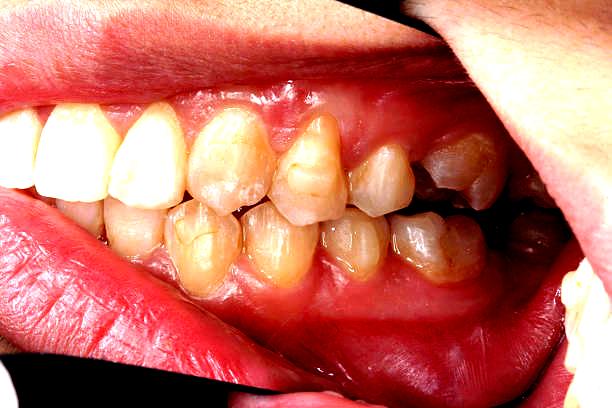
Condition: Calculus